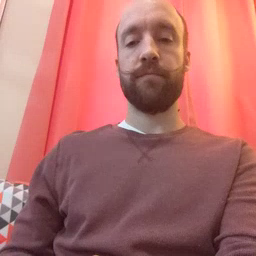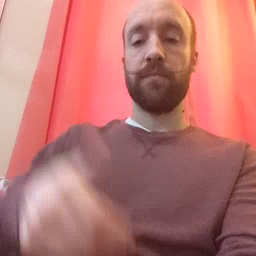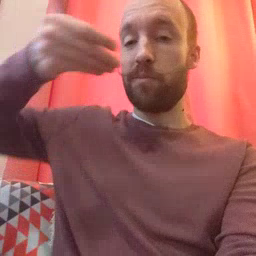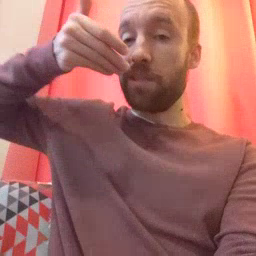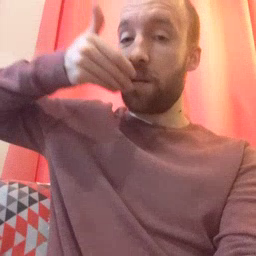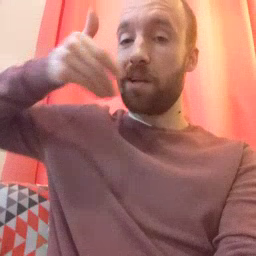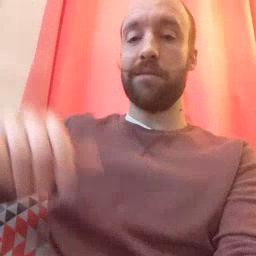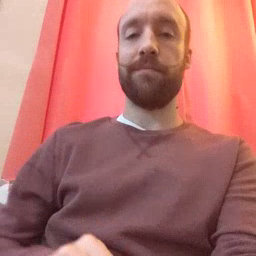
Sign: pizza